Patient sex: F
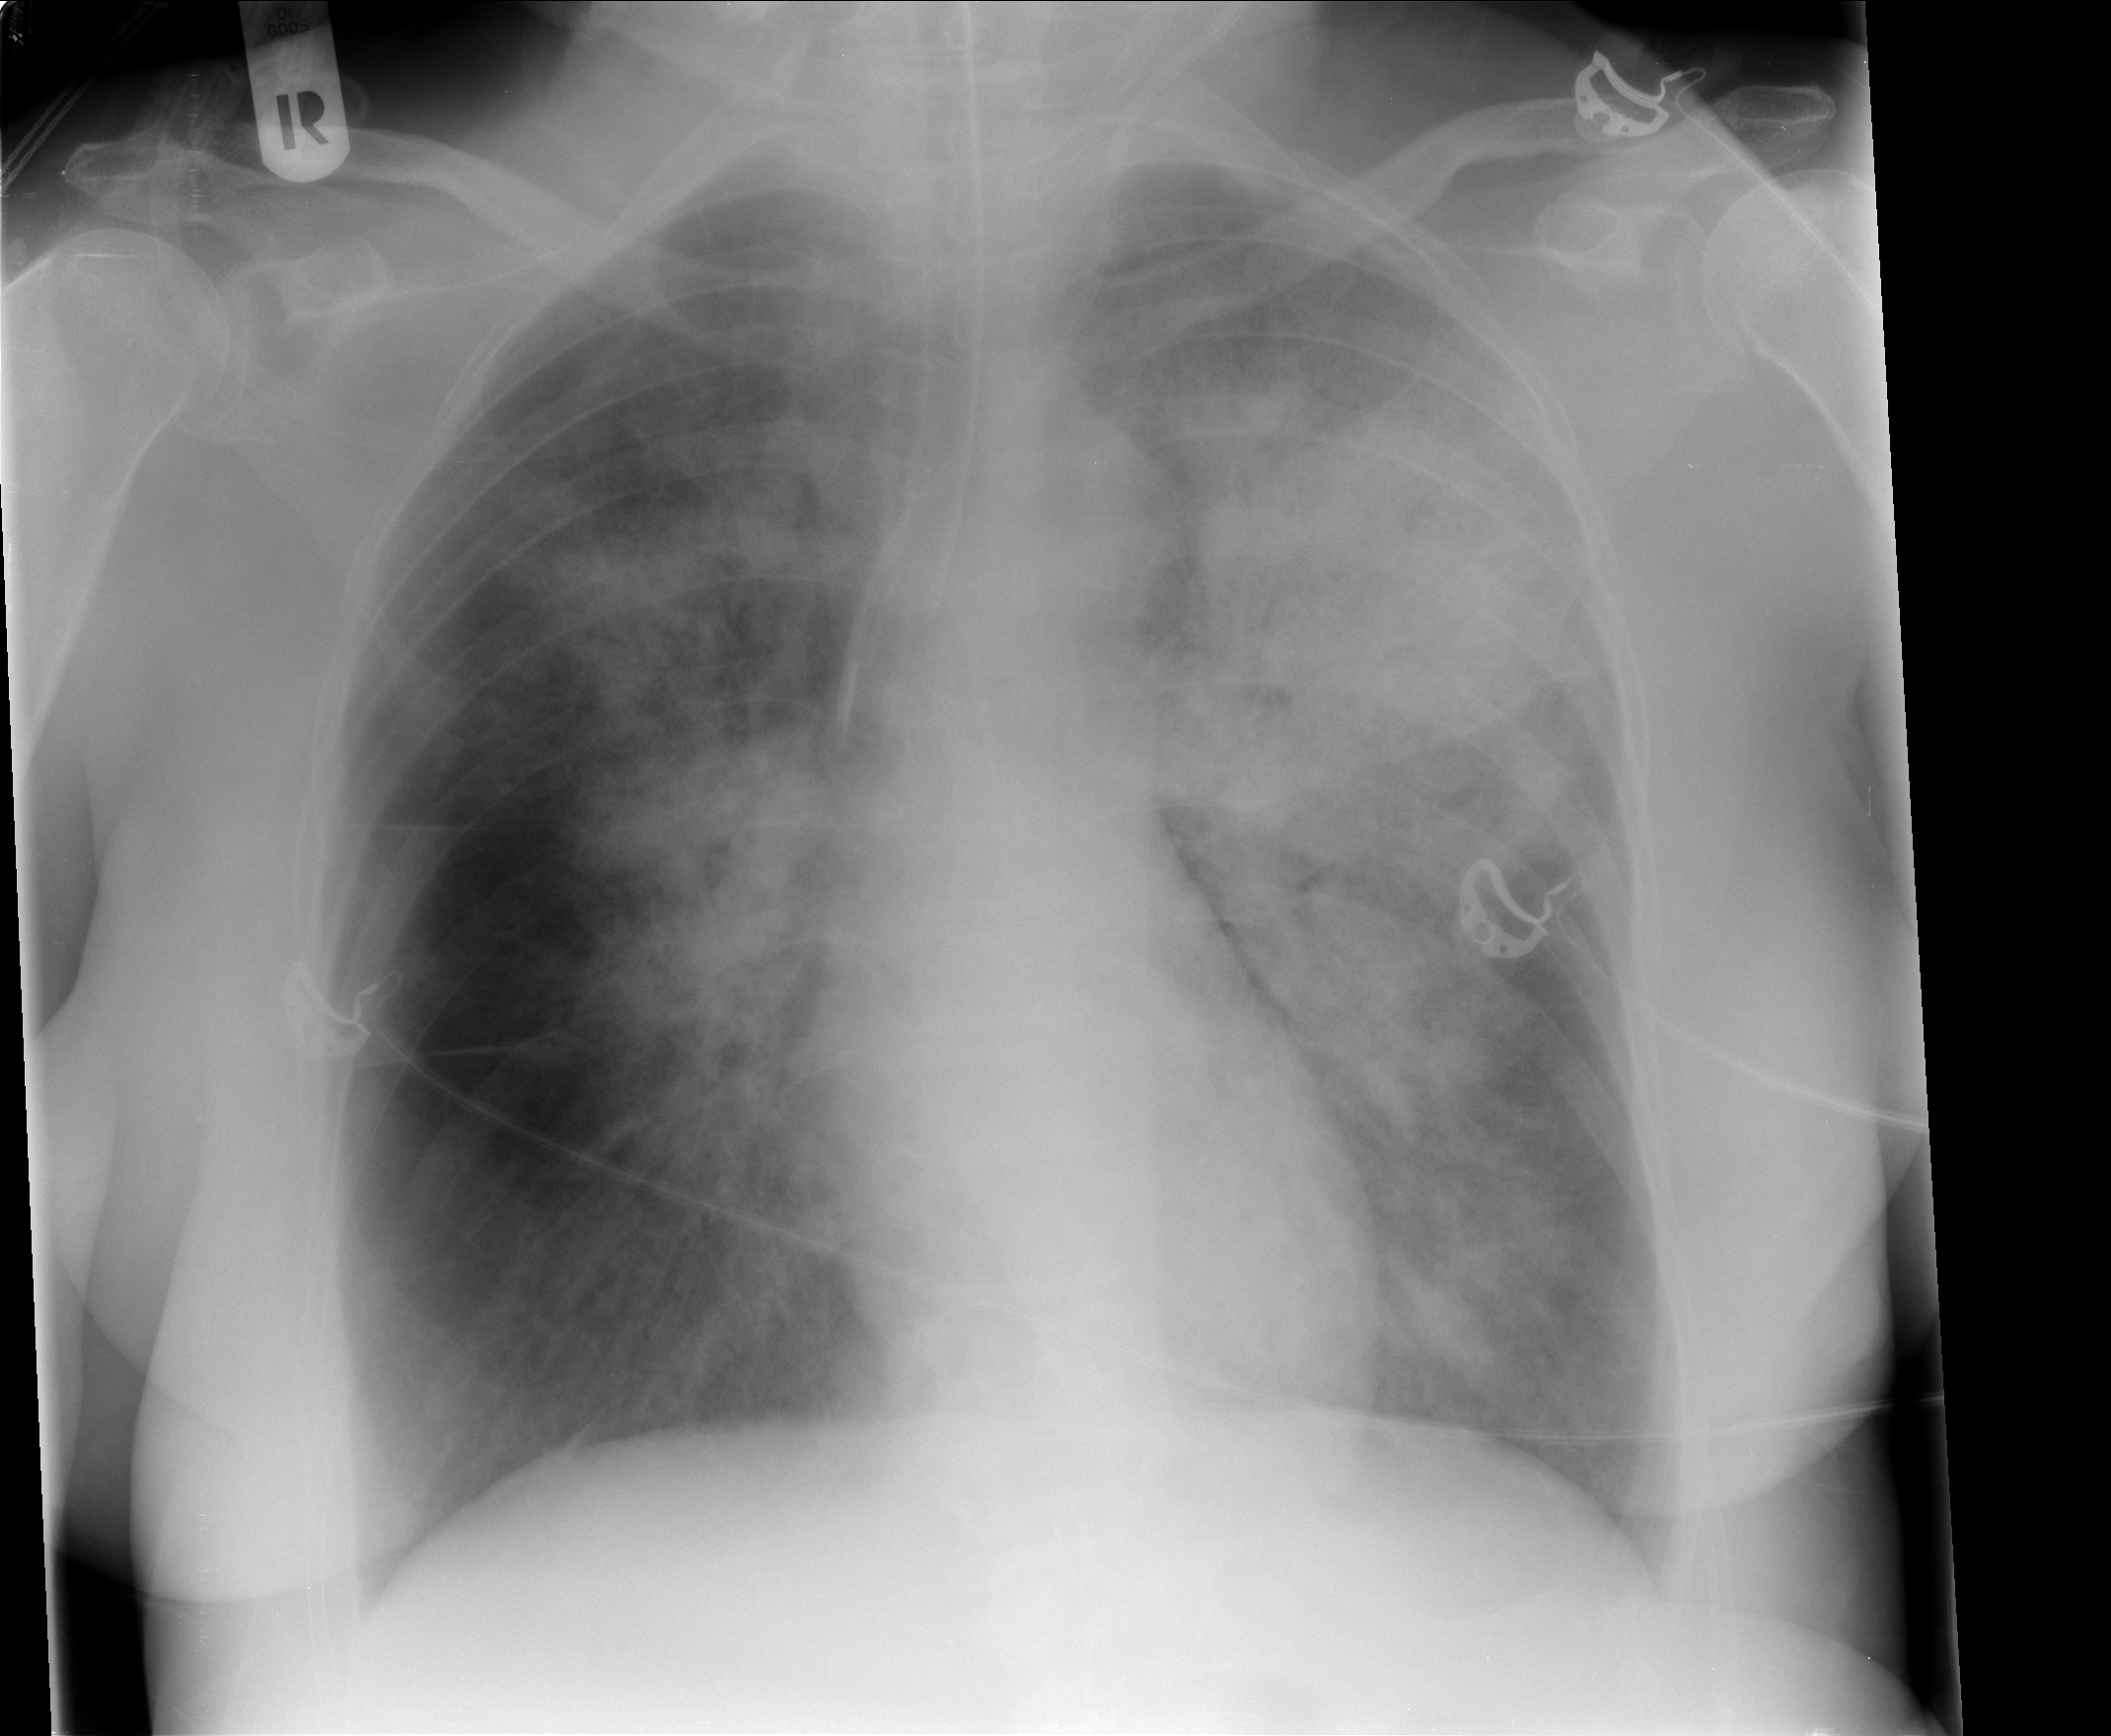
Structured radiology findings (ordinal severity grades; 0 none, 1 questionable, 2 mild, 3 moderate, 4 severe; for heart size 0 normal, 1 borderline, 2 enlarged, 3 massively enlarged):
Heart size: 0
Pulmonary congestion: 0
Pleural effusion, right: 0
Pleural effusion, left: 0
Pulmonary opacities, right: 2
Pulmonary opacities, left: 4
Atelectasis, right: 0
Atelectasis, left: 0